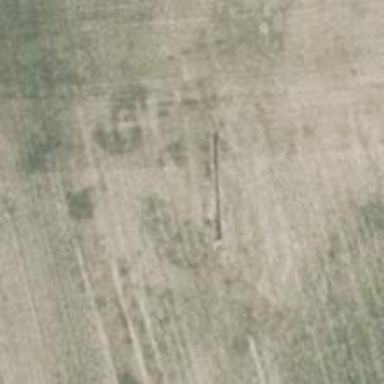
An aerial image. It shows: Power pole.